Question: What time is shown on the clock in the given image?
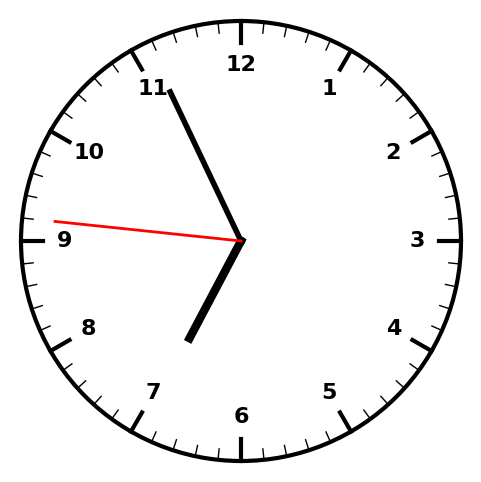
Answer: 06:55:46